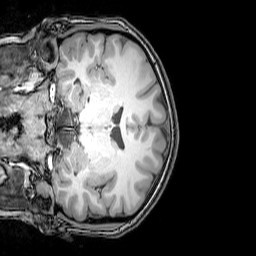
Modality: T1w
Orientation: coronal
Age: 23
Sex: female
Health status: healthy
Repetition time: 0.081 s
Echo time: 0.037 s